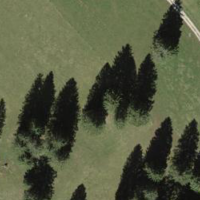
EUNIS habitat code: 52
Species observed at this site:
Plantago media